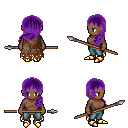
a pixel art fantasy rpg character, female body template, human, dark skin, brown tattered cape, teal pants, purple left-swept hairstyle, gold boots, spear, four views (front, back, left, right), 2x2 character sprite sheet, small pixel art, hard edges, no anti-aliasing